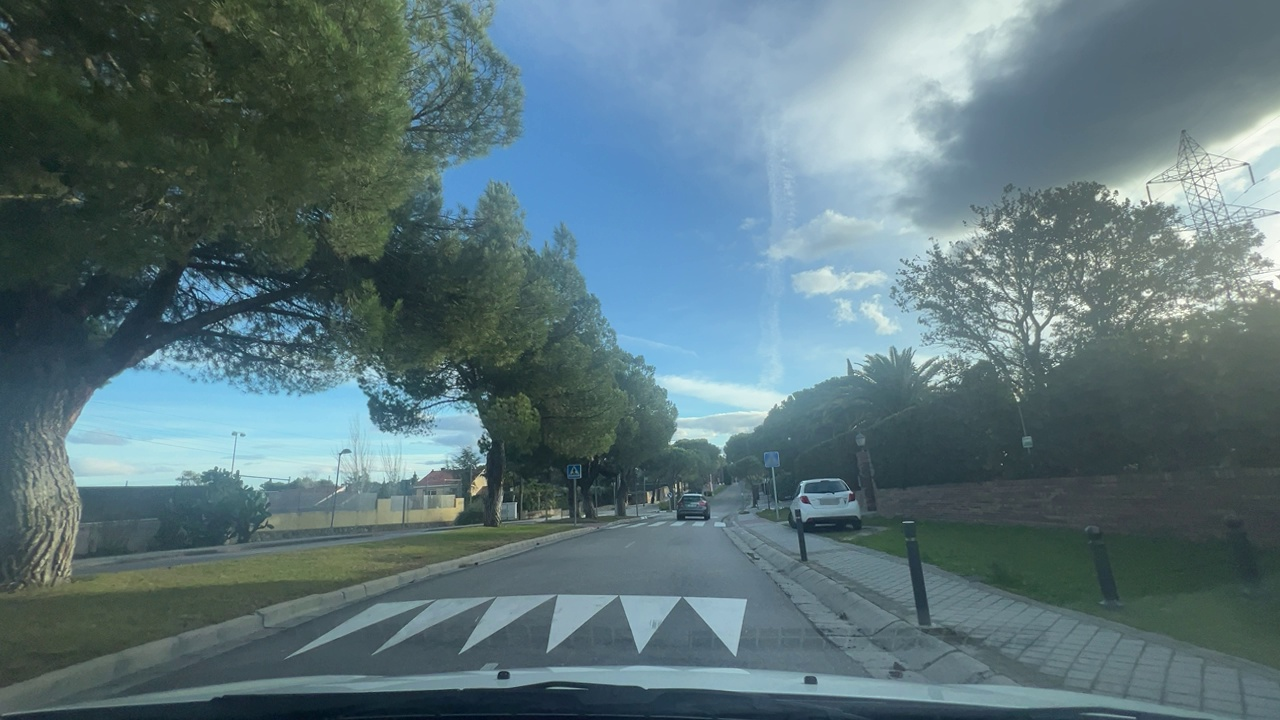
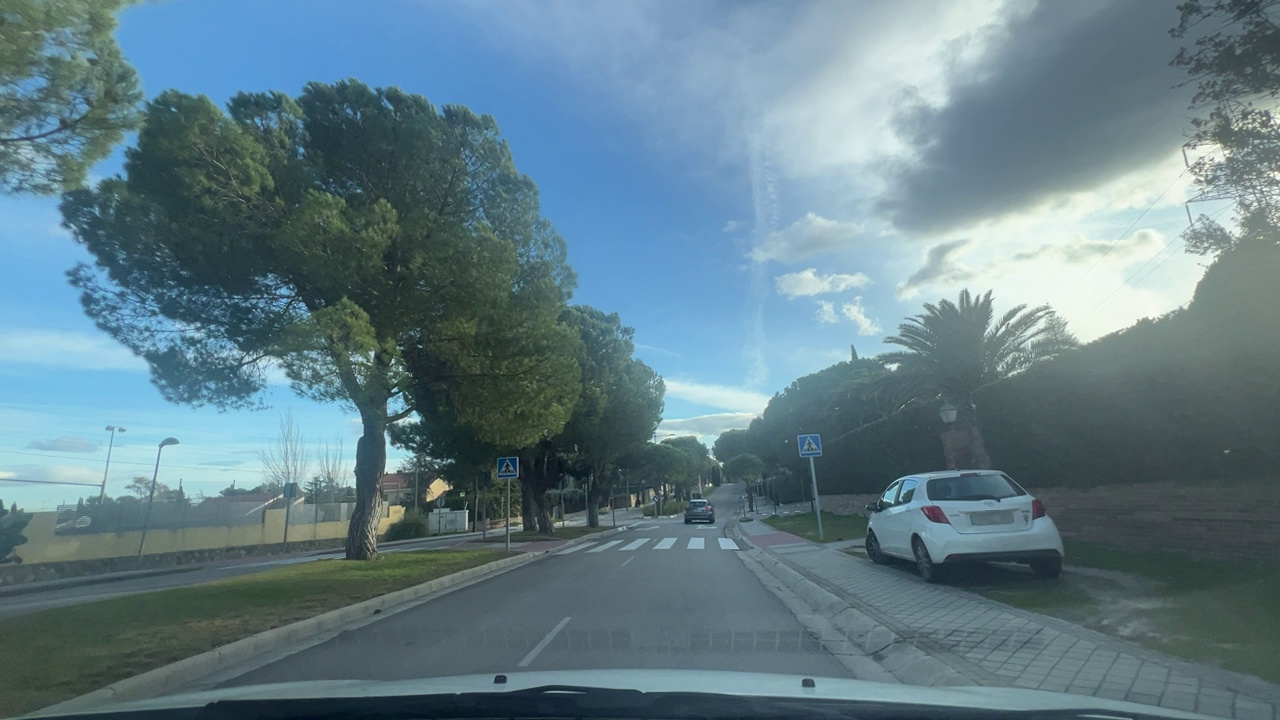
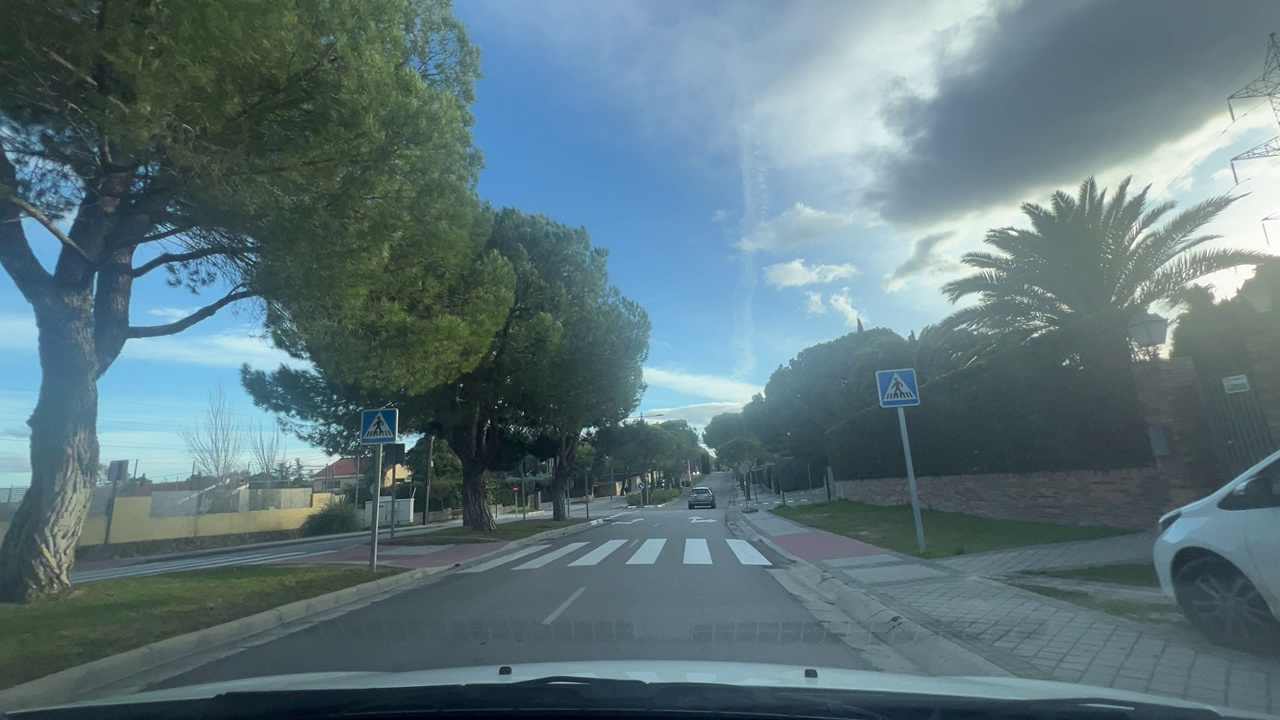
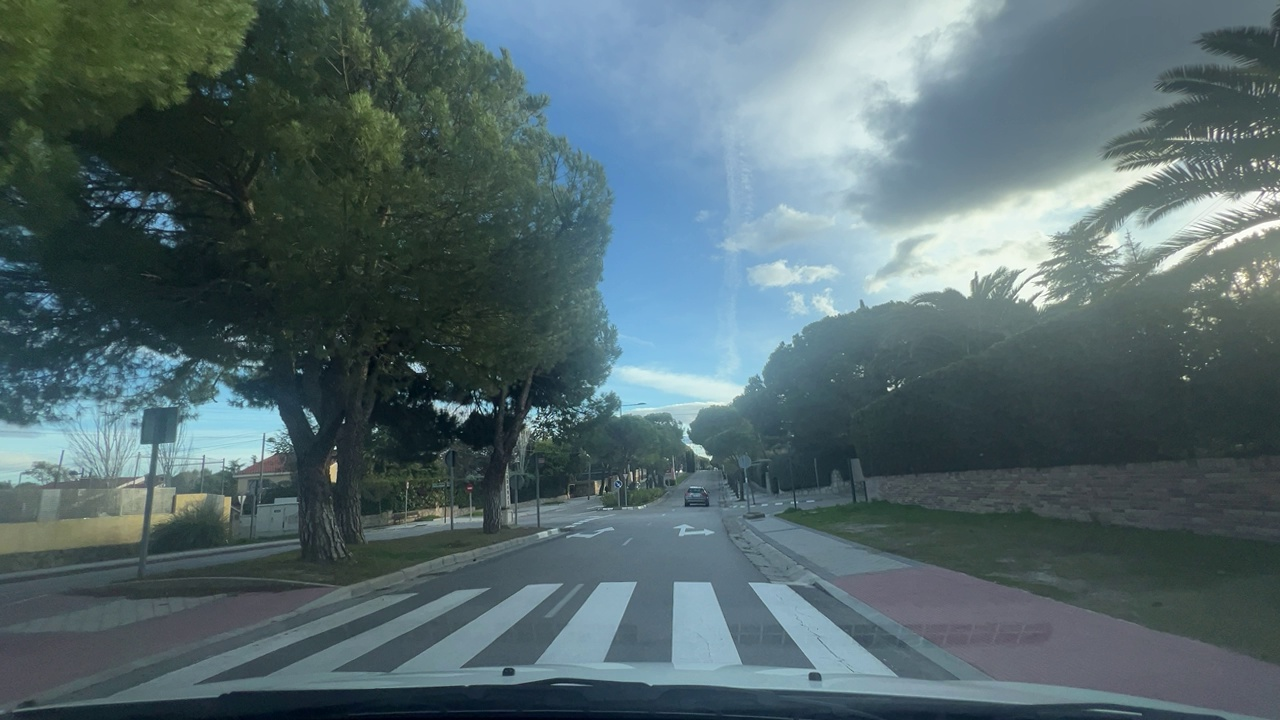
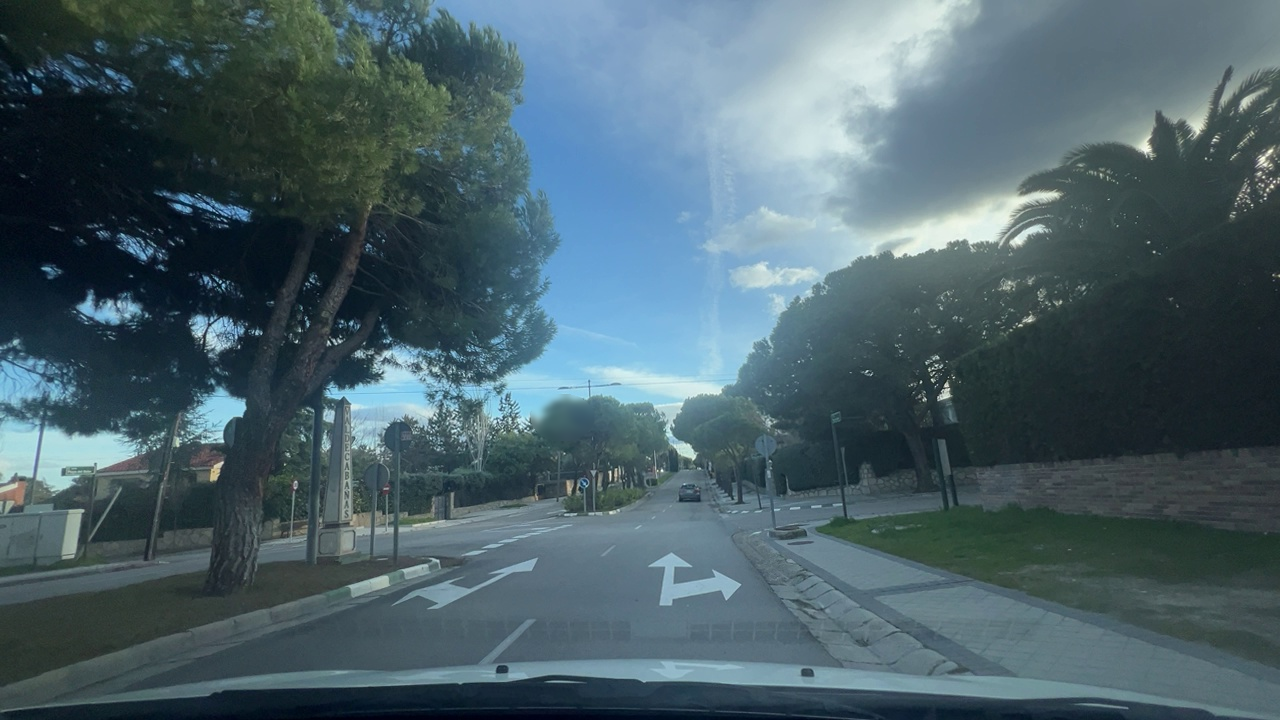
Situation: empty
Question: Are construction-related signs, cones, temporary signals, or closed lanes visible in the scene?
Answer: No
Reasoning: There are no visible construction signs, cones, temporary signals, or lane closures in the scene.

Situation: empty
Question: Are temporary yellow lane markings visible?
Answer: No
Reasoning: All lane markings are standard white or permanent markings, with no temporary yellow lines visible.

Situation: empty
Question: Is the ego lane narrowed or laterally shifted due to construction elements?
Answer: No
Reasoning: The ego lane width and position remain unchanged, with no lateral shift or narrowing from construction.

Situation: empty
Question: Is there any physical object indicating the presence of a construction site nearby (construction machinery, heavy equipment, construction fences...)?
Answer: No
Reasoning: No physical objects indicating construction are visible; the roadway appears normal.